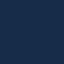
Land use / land cover class: SeaLake